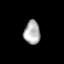
Tissue: lung
Cell type: Epithelial cells
Senescence score: 0.1869
Nuclear area (px): 373
Mean DAPI intensity: 175.225